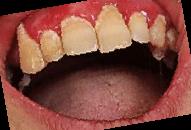
Condition: Gingivitis